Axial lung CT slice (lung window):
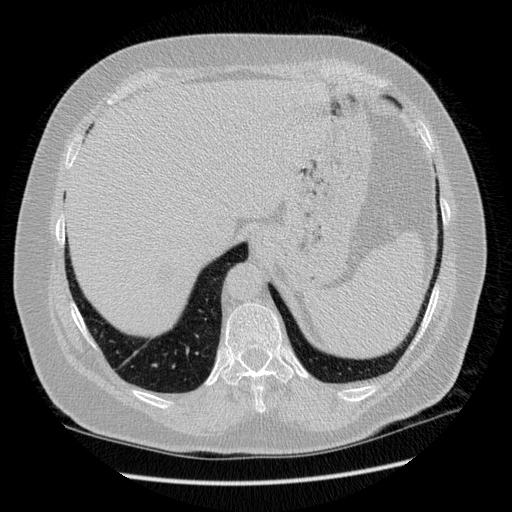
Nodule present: no